Field crop: maize
Growth stage: 2
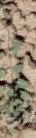
Species: convolvulus